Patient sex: M
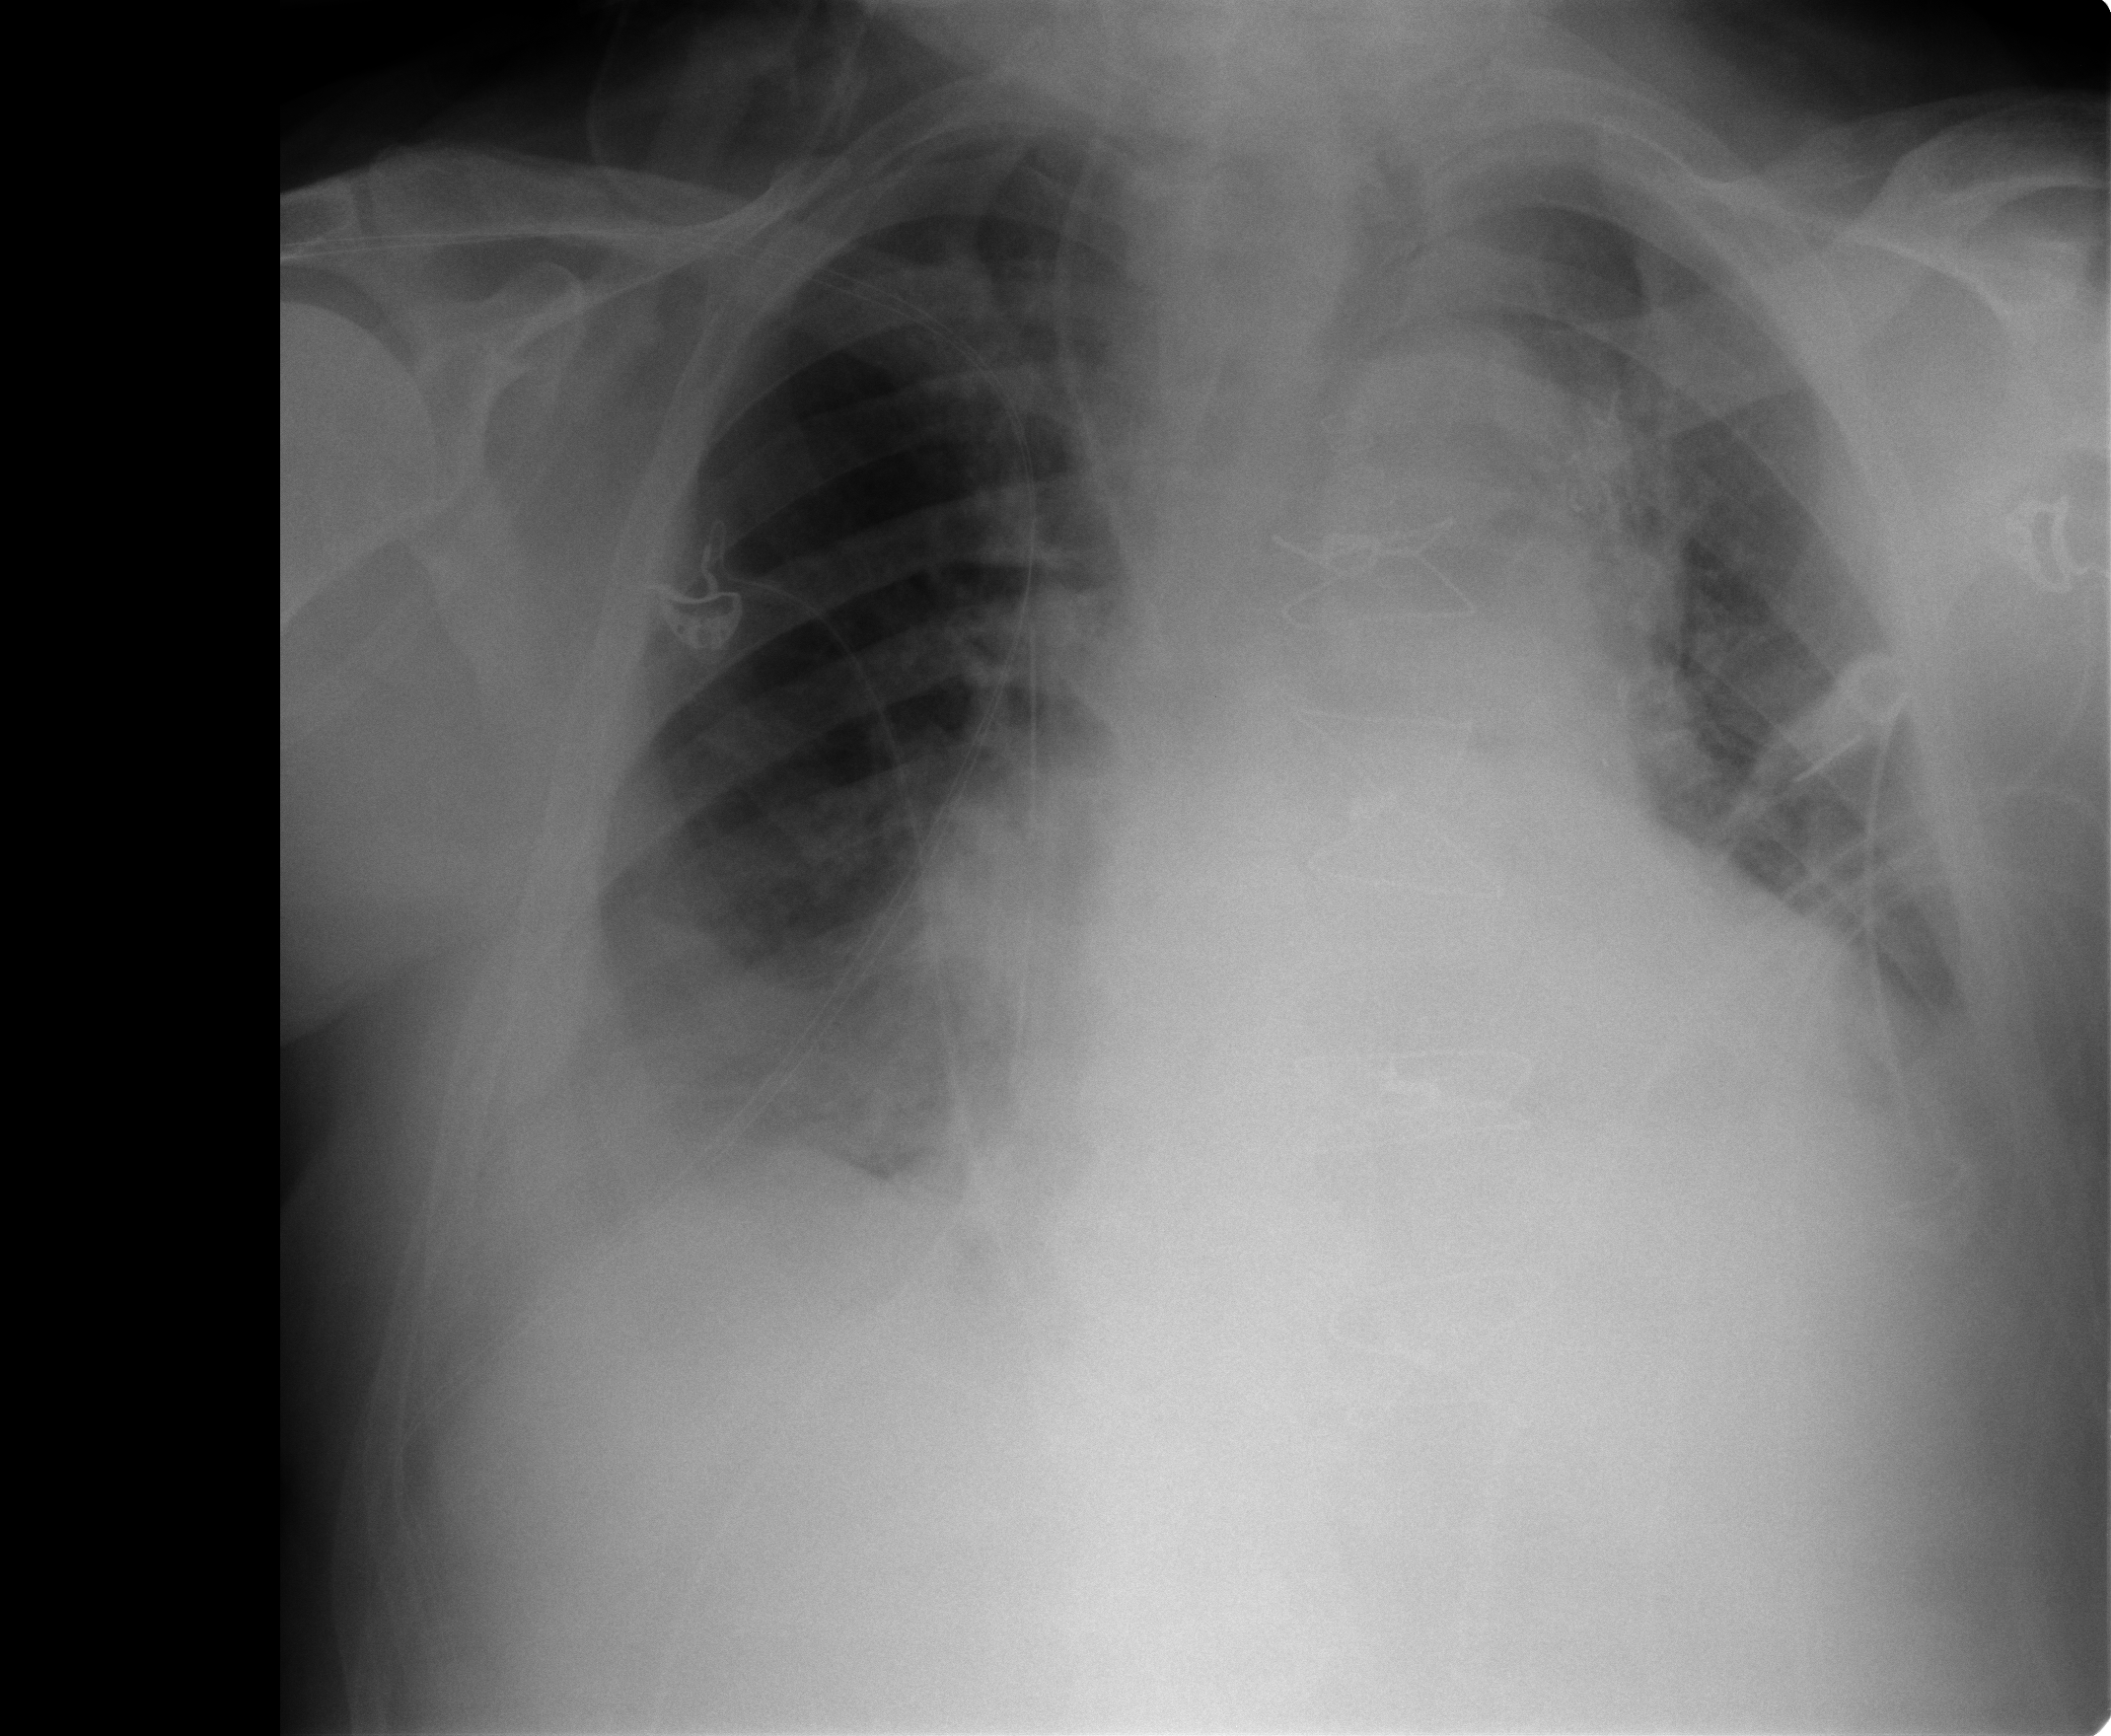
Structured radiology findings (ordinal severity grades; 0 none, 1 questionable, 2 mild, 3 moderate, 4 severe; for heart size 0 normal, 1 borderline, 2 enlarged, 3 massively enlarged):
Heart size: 2
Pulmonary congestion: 2
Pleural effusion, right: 2
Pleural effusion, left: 2
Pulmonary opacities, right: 2
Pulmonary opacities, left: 2
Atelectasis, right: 2
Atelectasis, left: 2